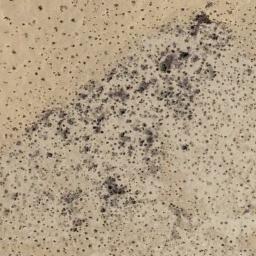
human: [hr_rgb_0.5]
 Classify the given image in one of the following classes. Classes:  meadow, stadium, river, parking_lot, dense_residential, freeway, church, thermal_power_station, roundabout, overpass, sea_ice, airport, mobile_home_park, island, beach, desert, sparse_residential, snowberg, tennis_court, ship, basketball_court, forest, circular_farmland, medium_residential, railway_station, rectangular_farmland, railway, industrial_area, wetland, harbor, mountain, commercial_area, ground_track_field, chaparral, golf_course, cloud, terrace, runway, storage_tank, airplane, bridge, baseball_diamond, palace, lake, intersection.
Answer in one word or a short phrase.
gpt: chaparral